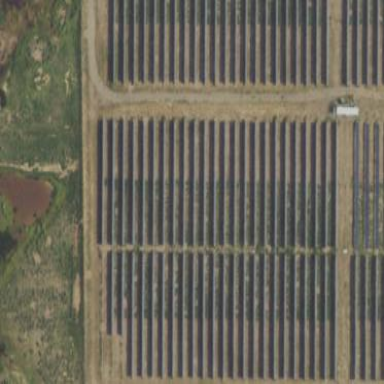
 consisting of solar photovoltaic panels."